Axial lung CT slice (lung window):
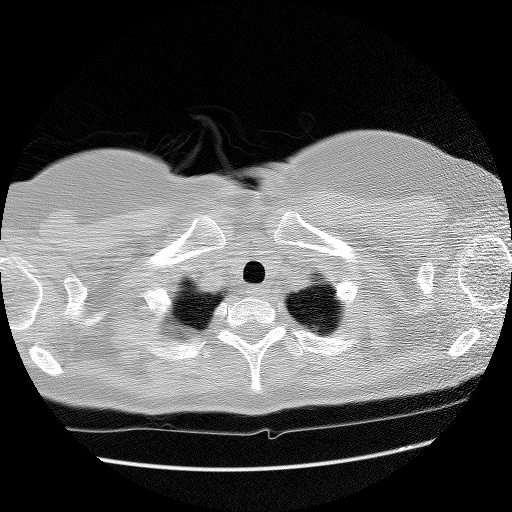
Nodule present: no